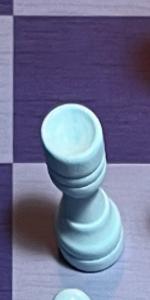
Label: Rook_White